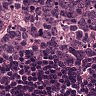
Metastatic tissue present: no